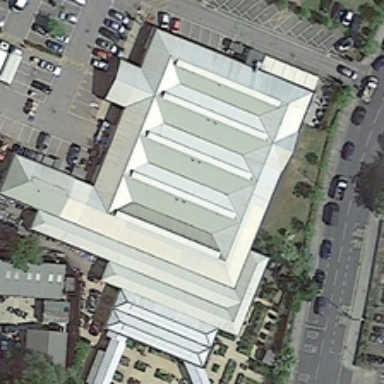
A polygonal white building is surrounded by some cars and green trees .